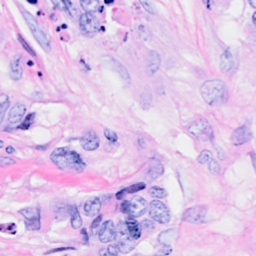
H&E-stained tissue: Breast